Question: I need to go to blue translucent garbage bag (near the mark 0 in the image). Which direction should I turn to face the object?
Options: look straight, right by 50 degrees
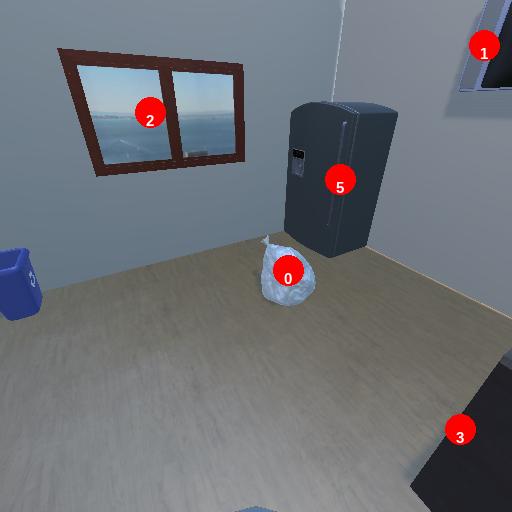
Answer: look straight